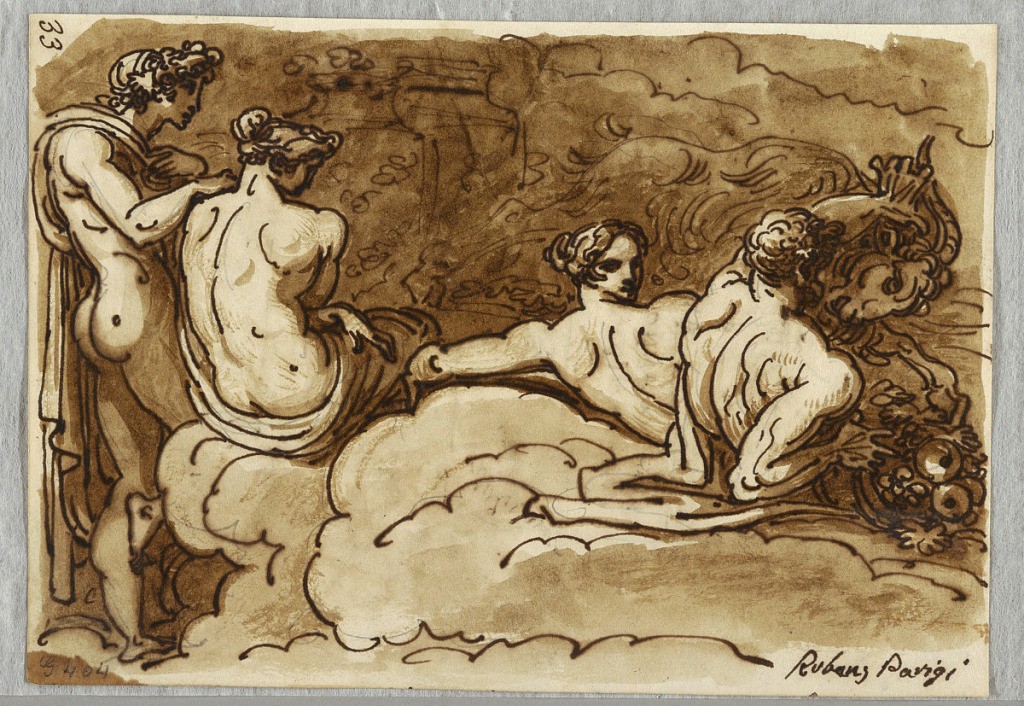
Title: Four Figures with a Goat, on Clouds, Study after Rubens
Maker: Felice Giani, Italian, 1758–1823
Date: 1810–20
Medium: Pen and brown ink, brush and brown wash, over traces of black chalk on white laid paper
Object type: Sketchbook folio
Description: Verso: pen and brown ink, tomb monument, Ravenna???